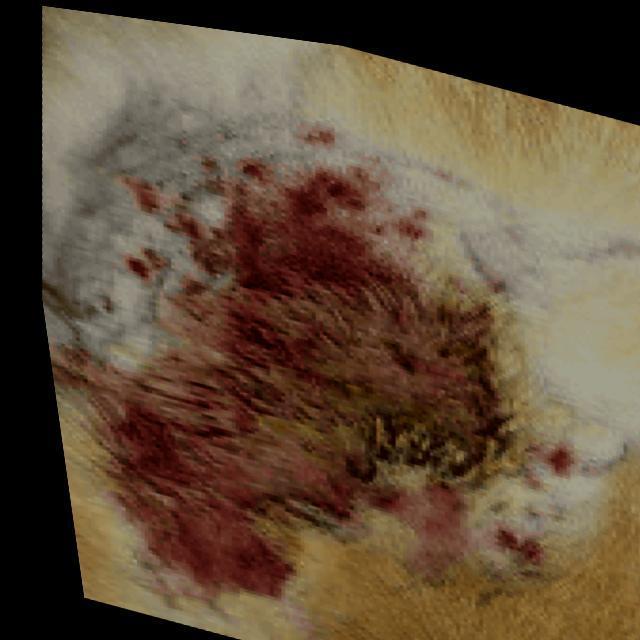
Canine dermatitis — inflammation of the skin presenting with erythema, pruritus, papules, and excoriation. May be allergic, contact, or atopic in origin.